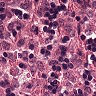
Metastatic tissue present: no